Interaction volume radius: 5 \u00c5
Interaction volume height: 40 \u00c5
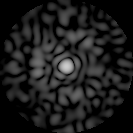
Disorder parameter: 0.8359